Question: I think the image explains what's going on pretty well. I know this happens with images that haven't loaded yet.. and the width of this element changing, but the functions I need the width with are being called and extracting the width afterwards, and usually Web Inspector updates itself, so... what could be happening here? (I'm trying to apply the width of one element to another, and because of the 0 reported width the second element is invisible. It's only doing this on some of the elements, though.
These are inline elements, so perhaps that's the reason? But clearly someone is generating a width somewhere, and it is working with other inline elements with the same js but different css.

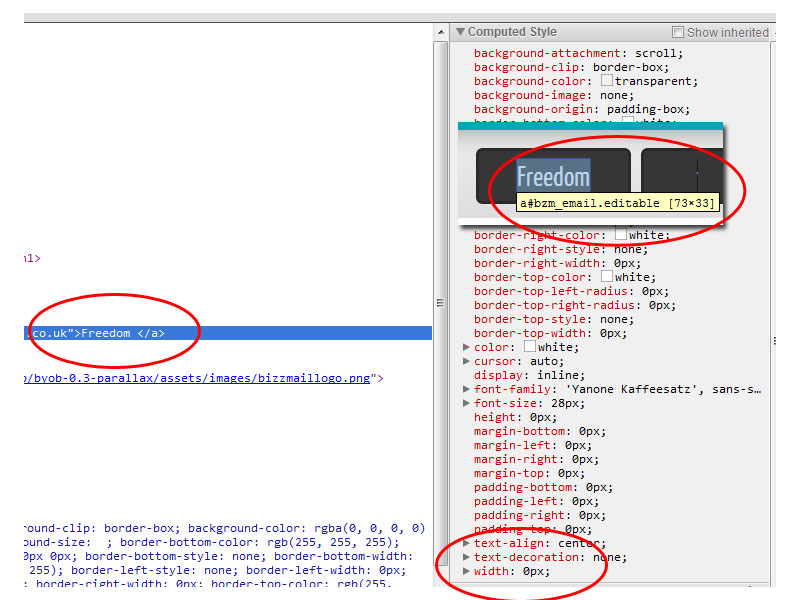
Answer: Elements with "display: inline" such as '<span>''s or '<a>''s do not use or have a width style property. If you set the element to "display: inline-block" it will use a width style property.
element.offsetWidth will give you a proper width, but the "computed style" of a inline element will always be 0. Inline elements have an automatic width, so the style applied has no effect.